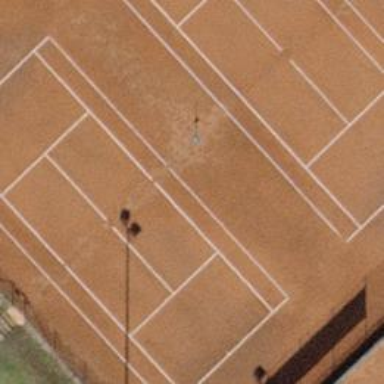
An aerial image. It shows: Tennis pitch with clay surface for leisure sports.